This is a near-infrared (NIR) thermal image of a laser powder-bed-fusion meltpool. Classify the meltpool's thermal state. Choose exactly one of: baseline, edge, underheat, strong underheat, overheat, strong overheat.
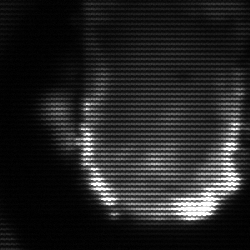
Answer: baseline